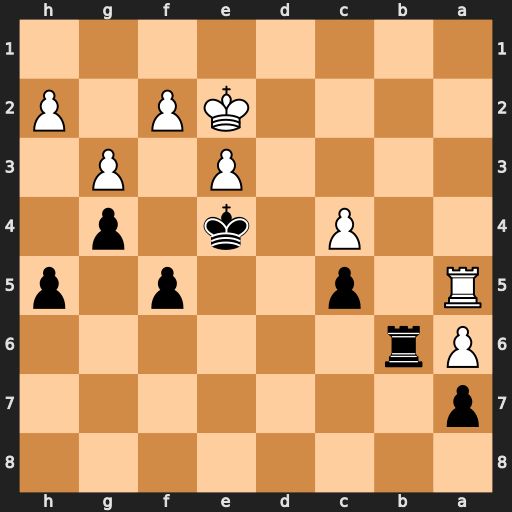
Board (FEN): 8/p7/Pr6/R1p2p1p/2P1k1p1/4P1P1/4KP1P/8
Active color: b
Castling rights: -
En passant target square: -
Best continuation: Rb2+ Ke1 Kd3